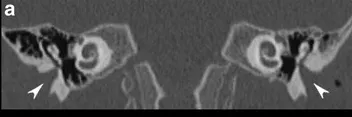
Temporal bone CT. Coronal.
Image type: radiology (ct)